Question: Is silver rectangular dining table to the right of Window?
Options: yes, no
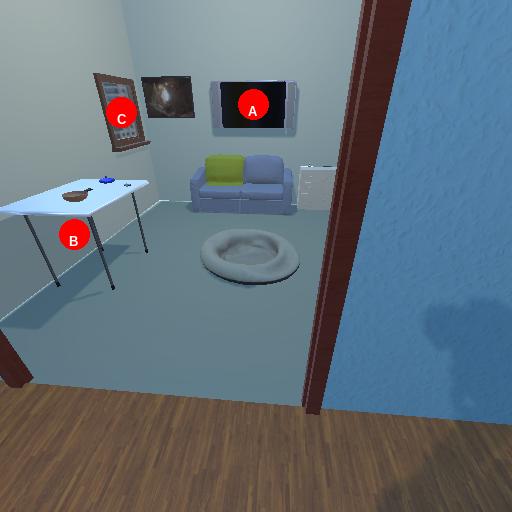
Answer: yes